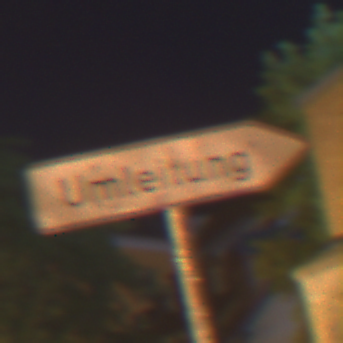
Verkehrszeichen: UmleitungswegweiserRechtsweisend
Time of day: Night
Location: Outdoor (Urban)
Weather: Clear
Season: NotSpecified
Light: Artificial